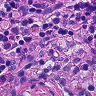
Metastatic tissue present: no